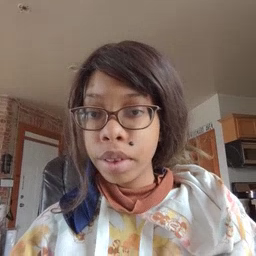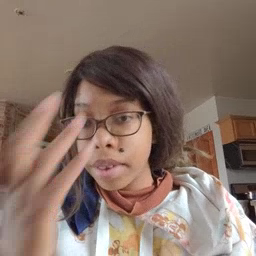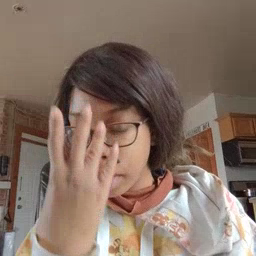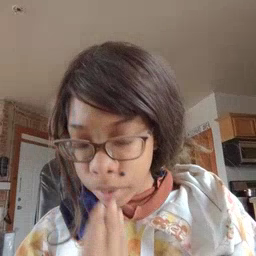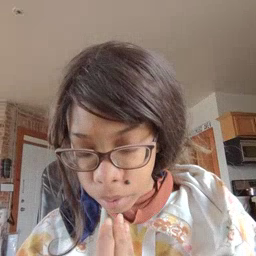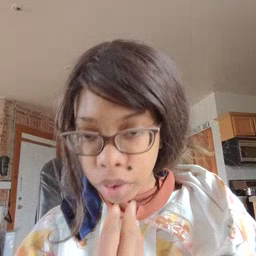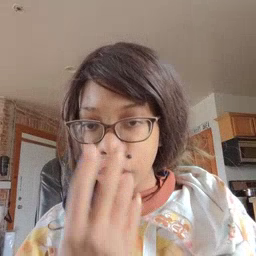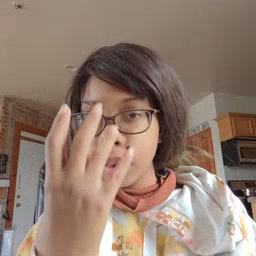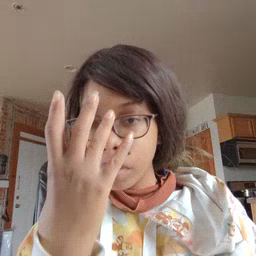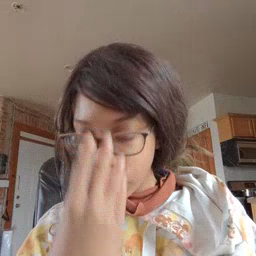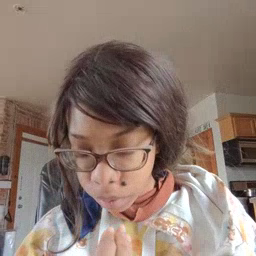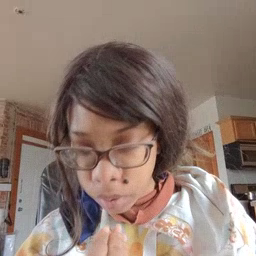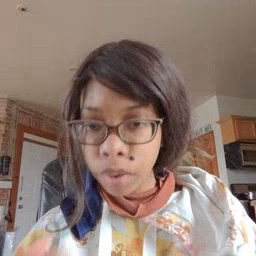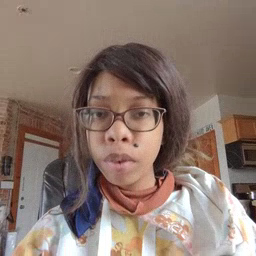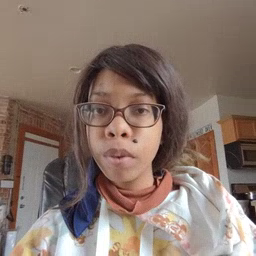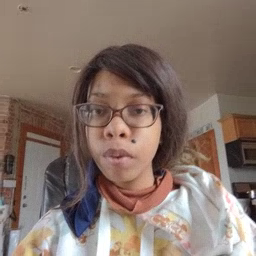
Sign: sleep